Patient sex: M
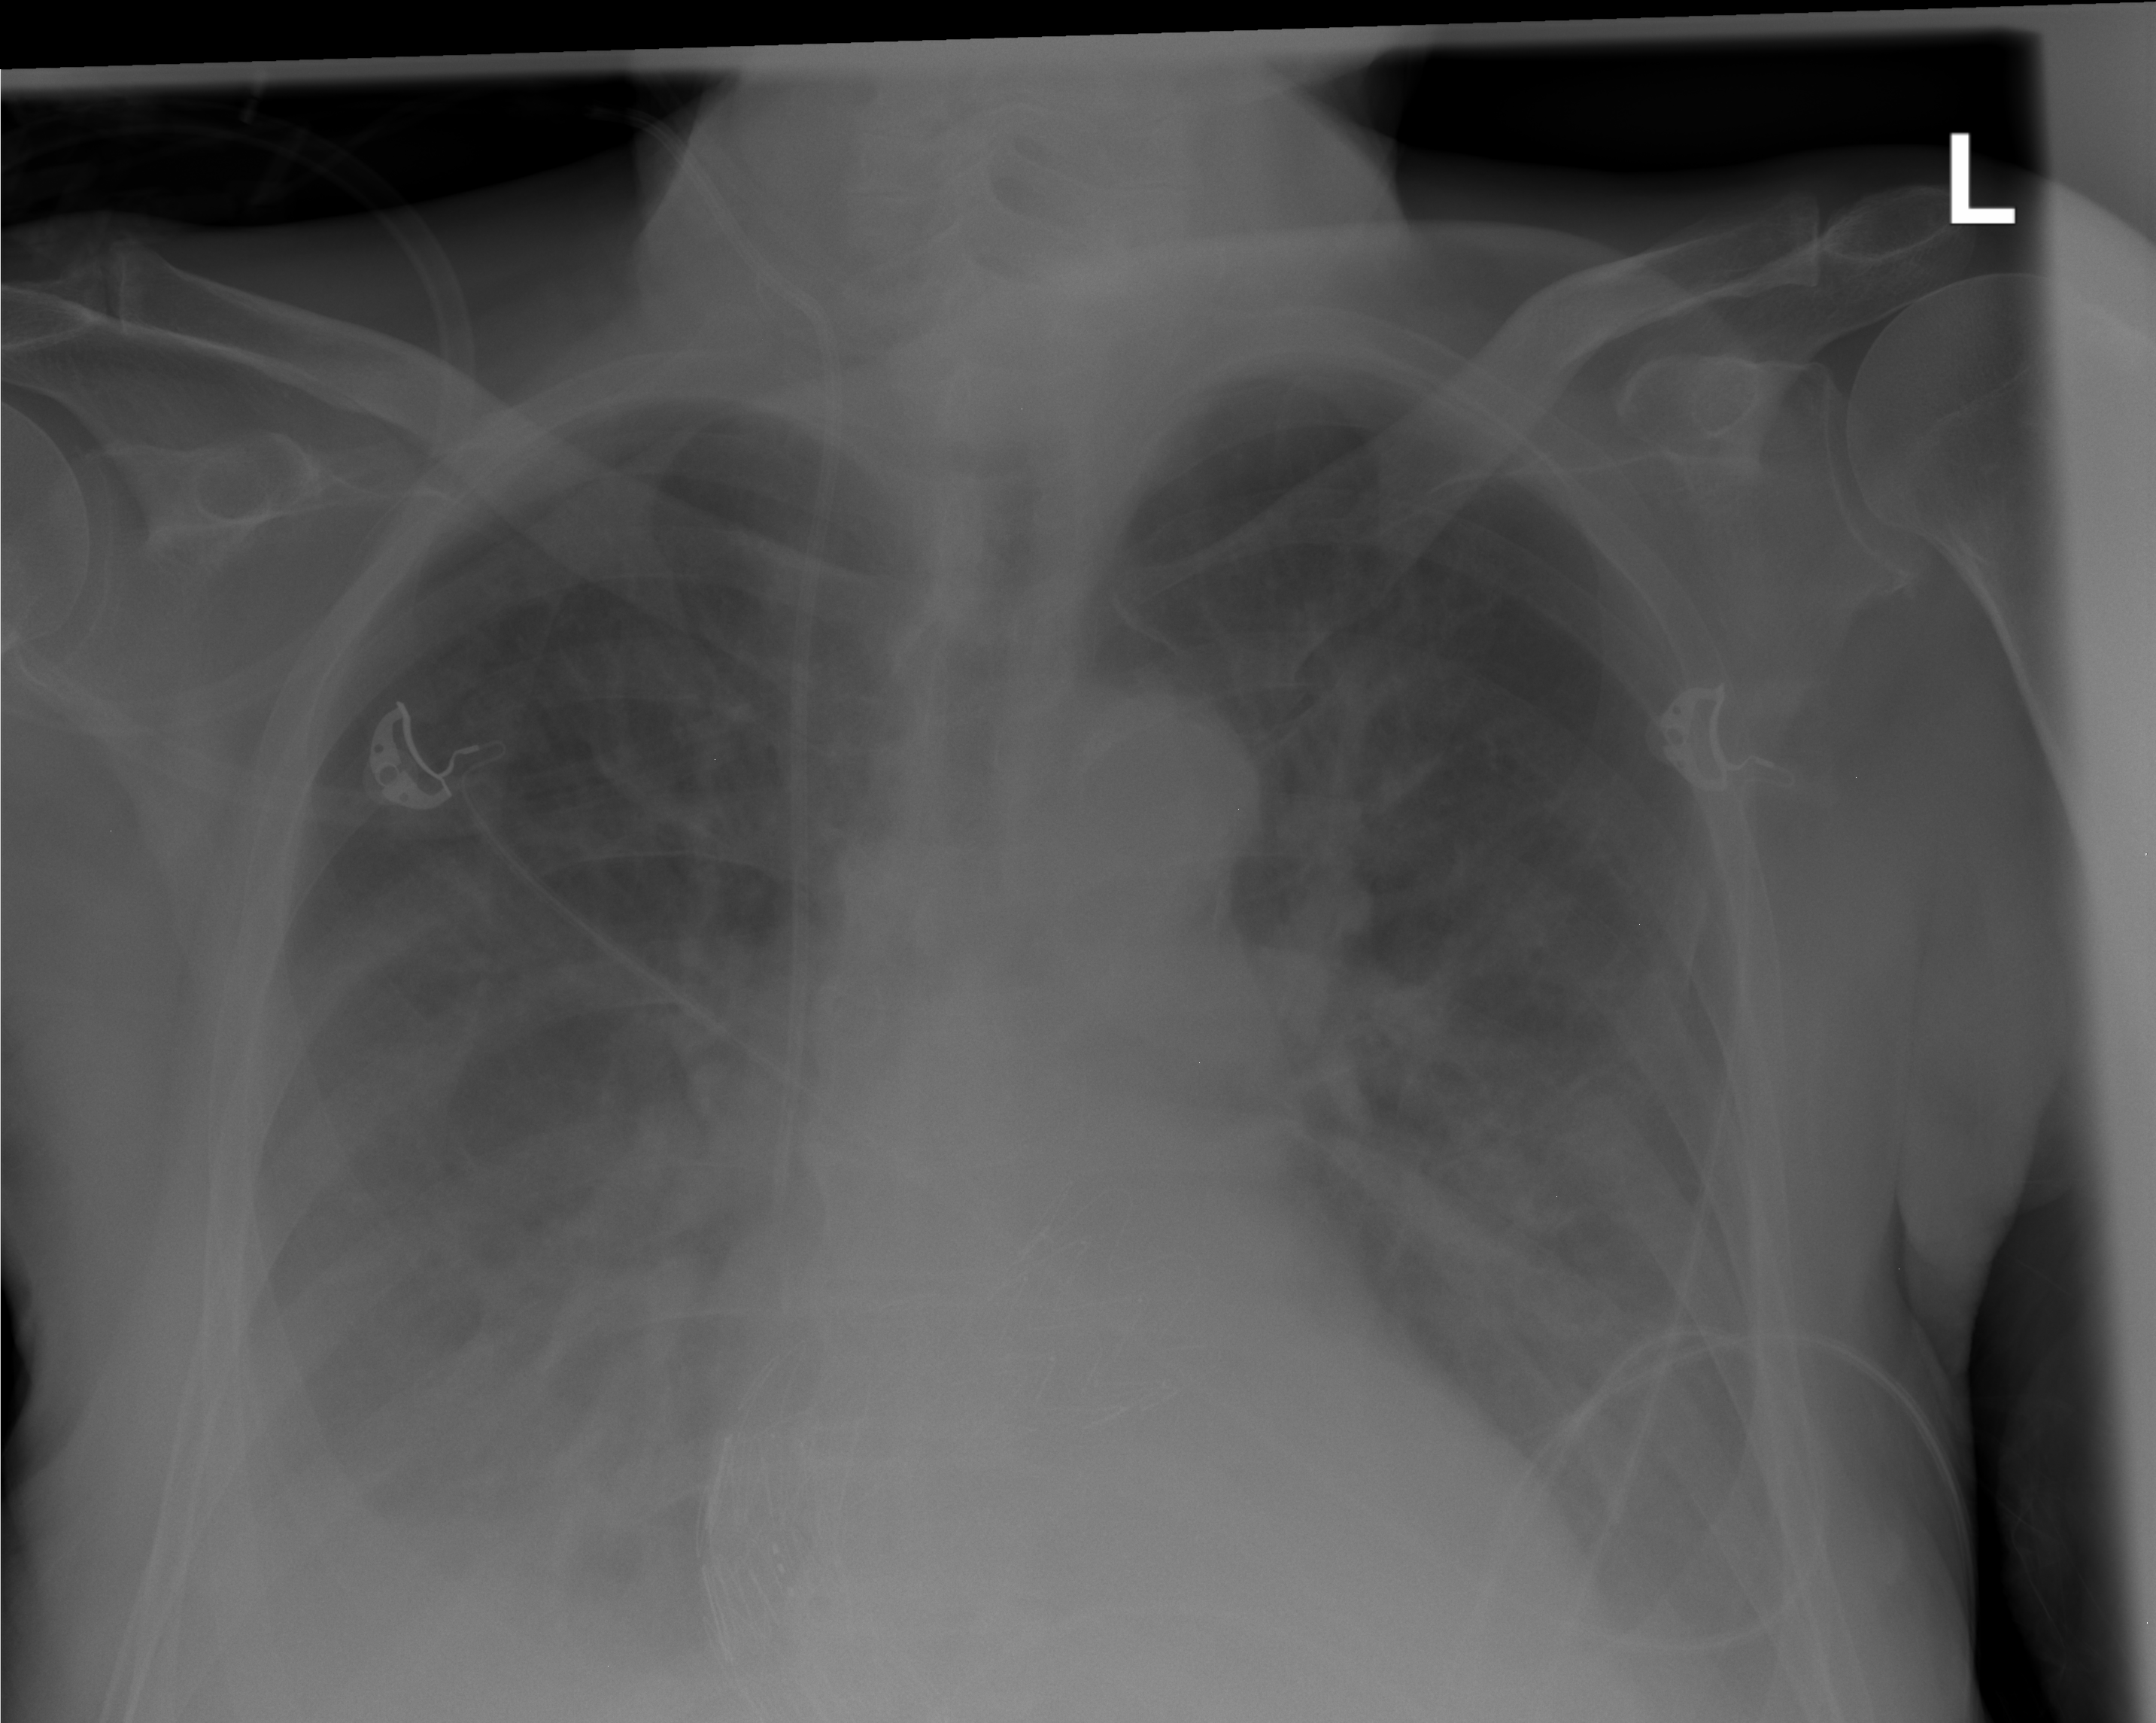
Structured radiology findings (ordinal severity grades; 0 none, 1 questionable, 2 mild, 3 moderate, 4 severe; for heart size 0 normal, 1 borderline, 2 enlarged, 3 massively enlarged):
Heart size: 0
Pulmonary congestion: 0
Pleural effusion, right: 2
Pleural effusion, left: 2
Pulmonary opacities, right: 0
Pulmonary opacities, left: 0
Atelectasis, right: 0
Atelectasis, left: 0